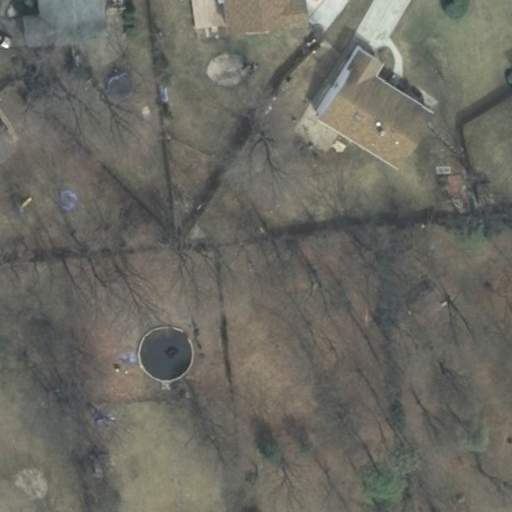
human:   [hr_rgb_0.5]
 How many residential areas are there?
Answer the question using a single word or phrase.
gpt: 1

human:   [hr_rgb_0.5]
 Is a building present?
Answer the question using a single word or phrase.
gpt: yes

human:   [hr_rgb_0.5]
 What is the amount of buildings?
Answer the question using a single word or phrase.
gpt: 4

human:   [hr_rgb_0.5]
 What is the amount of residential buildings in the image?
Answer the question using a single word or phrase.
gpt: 4

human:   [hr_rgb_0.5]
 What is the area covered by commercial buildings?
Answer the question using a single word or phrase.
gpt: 0m2

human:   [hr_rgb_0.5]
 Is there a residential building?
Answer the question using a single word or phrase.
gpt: yes

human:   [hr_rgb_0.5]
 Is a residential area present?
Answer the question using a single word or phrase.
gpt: yes

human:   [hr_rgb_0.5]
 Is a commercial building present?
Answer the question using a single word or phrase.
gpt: no

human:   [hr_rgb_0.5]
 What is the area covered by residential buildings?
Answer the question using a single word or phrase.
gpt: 513m2

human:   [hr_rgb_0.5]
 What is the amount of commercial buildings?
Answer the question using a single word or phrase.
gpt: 0

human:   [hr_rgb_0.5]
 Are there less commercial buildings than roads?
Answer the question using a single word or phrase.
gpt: no

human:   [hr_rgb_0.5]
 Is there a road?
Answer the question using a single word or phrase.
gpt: no

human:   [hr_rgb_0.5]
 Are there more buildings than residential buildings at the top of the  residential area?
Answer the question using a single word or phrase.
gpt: no

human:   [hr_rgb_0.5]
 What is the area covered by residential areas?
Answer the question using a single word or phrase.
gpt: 10611m2

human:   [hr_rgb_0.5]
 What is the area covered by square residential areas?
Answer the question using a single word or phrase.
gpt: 0m2

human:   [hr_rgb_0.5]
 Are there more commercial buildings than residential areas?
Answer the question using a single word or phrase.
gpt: no

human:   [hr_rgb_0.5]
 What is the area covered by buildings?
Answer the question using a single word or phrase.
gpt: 513m2

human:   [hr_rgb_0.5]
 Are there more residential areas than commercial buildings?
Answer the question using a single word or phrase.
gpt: yes

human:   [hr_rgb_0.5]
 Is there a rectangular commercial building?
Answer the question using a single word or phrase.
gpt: no

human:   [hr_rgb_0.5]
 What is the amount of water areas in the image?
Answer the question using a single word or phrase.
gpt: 0

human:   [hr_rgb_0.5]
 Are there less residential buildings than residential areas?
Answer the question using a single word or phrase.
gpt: no

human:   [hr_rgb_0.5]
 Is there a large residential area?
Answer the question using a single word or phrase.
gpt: yes

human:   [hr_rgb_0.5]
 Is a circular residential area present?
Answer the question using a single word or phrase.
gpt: no

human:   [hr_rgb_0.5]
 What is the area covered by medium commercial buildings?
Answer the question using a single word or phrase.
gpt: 0m2

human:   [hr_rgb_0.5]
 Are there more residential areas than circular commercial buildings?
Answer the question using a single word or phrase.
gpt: yes

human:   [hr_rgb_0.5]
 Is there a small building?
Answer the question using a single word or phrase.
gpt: yes

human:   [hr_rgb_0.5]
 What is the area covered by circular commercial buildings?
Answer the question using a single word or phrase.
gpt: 0m2

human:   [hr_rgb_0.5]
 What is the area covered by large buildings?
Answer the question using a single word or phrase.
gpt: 0m2

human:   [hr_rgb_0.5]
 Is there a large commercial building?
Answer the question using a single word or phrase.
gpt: no

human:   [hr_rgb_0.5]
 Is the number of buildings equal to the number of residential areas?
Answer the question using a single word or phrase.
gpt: no

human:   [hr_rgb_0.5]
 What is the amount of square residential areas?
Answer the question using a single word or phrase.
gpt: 0

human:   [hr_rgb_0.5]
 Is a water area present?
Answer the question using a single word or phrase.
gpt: no

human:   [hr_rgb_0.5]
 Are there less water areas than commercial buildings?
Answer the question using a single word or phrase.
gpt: no

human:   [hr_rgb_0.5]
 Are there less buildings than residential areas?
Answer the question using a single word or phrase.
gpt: no

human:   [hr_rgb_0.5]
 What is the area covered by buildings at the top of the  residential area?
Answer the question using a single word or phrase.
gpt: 513m2

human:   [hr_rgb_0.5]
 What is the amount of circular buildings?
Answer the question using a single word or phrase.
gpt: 0

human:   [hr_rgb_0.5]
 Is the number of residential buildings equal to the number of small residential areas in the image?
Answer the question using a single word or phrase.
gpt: no

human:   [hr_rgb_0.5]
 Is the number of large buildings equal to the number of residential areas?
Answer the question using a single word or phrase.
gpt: no

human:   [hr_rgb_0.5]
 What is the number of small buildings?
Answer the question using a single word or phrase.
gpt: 2

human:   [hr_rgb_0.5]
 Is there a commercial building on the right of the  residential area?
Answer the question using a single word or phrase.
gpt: no

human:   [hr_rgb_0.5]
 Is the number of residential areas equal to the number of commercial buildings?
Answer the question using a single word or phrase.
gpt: no

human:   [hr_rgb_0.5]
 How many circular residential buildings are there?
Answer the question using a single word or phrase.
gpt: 0

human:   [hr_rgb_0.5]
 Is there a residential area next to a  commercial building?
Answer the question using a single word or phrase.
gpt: no

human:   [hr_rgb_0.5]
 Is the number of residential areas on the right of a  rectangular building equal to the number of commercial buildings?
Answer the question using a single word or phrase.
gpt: yes

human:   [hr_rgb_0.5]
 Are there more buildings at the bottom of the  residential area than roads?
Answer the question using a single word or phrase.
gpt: no

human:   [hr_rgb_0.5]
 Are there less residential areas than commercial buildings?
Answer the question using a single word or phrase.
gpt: no

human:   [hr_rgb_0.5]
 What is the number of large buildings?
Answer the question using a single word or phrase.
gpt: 0

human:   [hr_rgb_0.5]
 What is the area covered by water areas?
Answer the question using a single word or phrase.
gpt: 0m2

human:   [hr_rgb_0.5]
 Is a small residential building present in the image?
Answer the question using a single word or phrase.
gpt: yes

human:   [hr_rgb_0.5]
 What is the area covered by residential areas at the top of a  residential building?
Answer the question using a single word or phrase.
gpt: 0m2

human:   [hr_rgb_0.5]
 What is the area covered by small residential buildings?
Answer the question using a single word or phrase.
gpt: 108m2

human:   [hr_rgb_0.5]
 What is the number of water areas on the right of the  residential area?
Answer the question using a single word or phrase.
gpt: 0

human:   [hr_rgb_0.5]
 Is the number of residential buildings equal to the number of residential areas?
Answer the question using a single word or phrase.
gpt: no

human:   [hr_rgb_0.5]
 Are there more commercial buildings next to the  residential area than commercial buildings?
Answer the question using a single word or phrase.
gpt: no

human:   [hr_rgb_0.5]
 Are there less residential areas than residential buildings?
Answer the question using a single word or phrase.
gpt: yes

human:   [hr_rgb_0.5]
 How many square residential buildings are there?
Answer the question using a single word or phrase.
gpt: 0

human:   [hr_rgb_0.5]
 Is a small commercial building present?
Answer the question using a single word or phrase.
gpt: no

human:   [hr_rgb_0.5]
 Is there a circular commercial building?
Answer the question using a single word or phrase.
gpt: no

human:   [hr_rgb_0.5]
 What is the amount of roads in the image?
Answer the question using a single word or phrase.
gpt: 0

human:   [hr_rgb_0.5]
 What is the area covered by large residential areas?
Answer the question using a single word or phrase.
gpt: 10611m2

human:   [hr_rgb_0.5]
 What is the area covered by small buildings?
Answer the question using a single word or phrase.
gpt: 108m2

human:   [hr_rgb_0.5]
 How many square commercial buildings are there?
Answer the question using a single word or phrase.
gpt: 0

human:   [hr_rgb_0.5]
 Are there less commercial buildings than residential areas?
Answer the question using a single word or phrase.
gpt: yes

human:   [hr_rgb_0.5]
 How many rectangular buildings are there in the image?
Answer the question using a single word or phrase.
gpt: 3